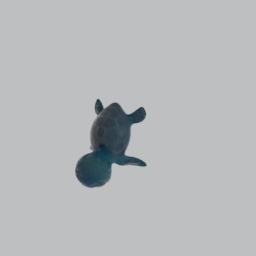
Label: animals